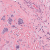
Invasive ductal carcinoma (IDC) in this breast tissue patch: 1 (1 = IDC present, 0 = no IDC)